Question: I've created a UITableview with sections that are clickable. When you click on them,
1. they "expand" to reveal cells within them
2. the clicked section scrolls to the top of the view.
I calculate all of the indexpaths to insert/delete the necessary cells and then insert them with the following code:
'''
[self.tableView beginUpdates];
[self.tableView insertRowsAtIndexPaths:pathsToOpen withRowAnimation:insertAnimation];
[self.tableView deleteRowsAtIndexPaths:pathsToClose withRowAnimation:deleteAnimation];
[self.tableView endUpdates];
[self.tableView scrollToRowAtIndexPath:[pathsToOpen objectAtIndex:0] atScrollPosition:UITableViewScrollPositionTop animated:YES];
'''
There's only one problem- the sections below the selected section are hidden. The first screen-shot shows how the tableview should look. The second screen-shot shows how it actually looks.

If you scroll up (so the hidden sections are offscreen) and then scroll back down, the hidden sections are brought back (once again visible). My guess as to why this is happening is the following:
The insert/delete animations are happening at the same time as the 'scrollToRowAtIndexPath' and it is confusing the TableView. If I hadn't done 'scrollToRowAtIndexPath' sections 3 & 4 would have been offscreen - and so the tableView somehow still thinks they are offscreen. UITableview hides cells/sections that are offscreen as an optimization. If I call 'scrollToRowAtIndexPath' with a 'dispatch_after' with 2 seconds, then sections 3 & 4 are displayed correctly.
So I think I know why this is happening, but I don't know how to fix/override this UITableview optimization. Actually, if I implement 'scrollViewDidEndScrollingAnimation' and then add a breakpoint in this function, the app displays sections 3 & 4 correctly (that's how I got the first screen-shot). But once continuing from this function, the cells disappear.
The full project can be downloaded <URL>
---
Additional implementation details: Sections are legitimate UITableView sections. I've added a tapGestureRecognizer that triggers a delegate callback to the tableview. Included below is the entire method that opens the sections.
'''
- (void)sectionHeaderView:(SectionHeaderView *)sectionHeaderView sectionOpened:(NSInteger)sectionOpened
{
// Open
sectionHeaderView.numRows = DefaultNumRows;
sectionHeaderView.selected = YES;
NSMutableArray *pathsToOpen = [[NSMutableArray alloc] init];
for (int i = 0; i < sectionHeaderView.numRows; i++)
{
NSIndexPath *pathToOpen = [NSIndexPath indexPathForRow:i inSection:sectionOpened];
[pathsToOpen addObject:pathToOpen];
}
// Close
NSMutableArray *pathsToClose = [[NSMutableArray alloc] init];
if (openSectionHeader)
{
for (int i = 0; i < openSectionHeader.numRows; i++)
{
NSIndexPath *pathToClose = [NSIndexPath indexPathForRow:i inSection:openSectionHeader.section];
[pathsToClose addObject:pathToClose];
}
}
// Set Correct Animation if section's already open
UITableViewRowAnimation insertAnimation = UITableViewRowAnimationBottom;
UITableViewRowAnimation deleteAnimation = UITableViewRowAnimationTop;
if (!openSectionHeader || sectionOpened < openSectionHeader.section)
{
insertAnimation = UITableViewRowAnimationTop;
deleteAnimation = UITableViewRowAnimationBottom;
}
openSectionHeader.numRows = 0;
openSectionHeader.selected = NO;
openSectionHeader = sectionHeaderView;
[self.tableView beginUpdates];
[self.tableView insertRowsAtIndexPaths:pathsToOpen withRowAnimation:insertAnimation];
[self.tableView deleteRowsAtIndexPaths:pathsToClose withRowAnimation:deleteAnimation];
[self.tableView endUpdates];
[self.tableView scrollToRowAtIndexPath:[pathsToOpen objectAtIndex:0] atScrollPosition:UITableViewScrollPositionTop animated:YES];
}
'''
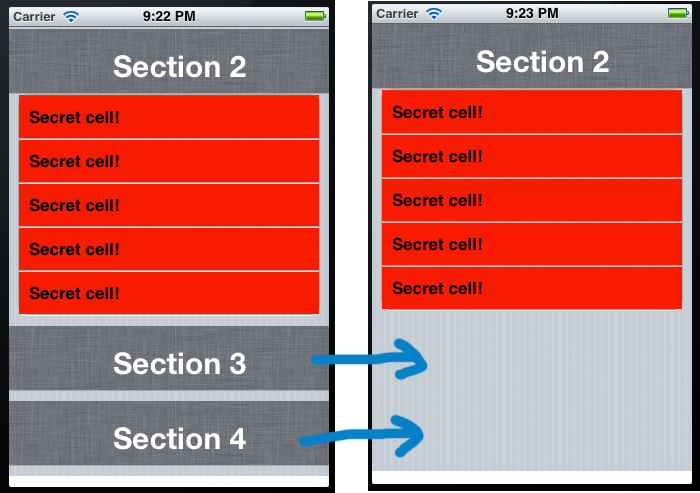
Answer: From what I can tell, the problem is occurring when returning a section view that's already been used. Instead of:
'''
- (UIView *)tableView:(UITableView*)tableView viewForHeaderInSection:(NSInteger)section
{
return [self.sectionHeaderViews objectAtIndex:section];
}
'''
I get no problem if I create a new view each time:
'''
- (UIView *)tableView:(UITableView*)tableView viewForHeaderInSection:(NSInteger)section{
SectionHeaderView *sectionHeaderView = [self.tableView dequeueReusableCellWithIdentifier:SectionHeaderView_NibName];
sectionHeaderView.textLabel.text = [NSString stringWithFormat:@"Section %d", section];
UITapGestureRecognizer *tapRecognizer = [[UITapGestureRecognizer alloc] initWithTarget:sectionHeaderView action:@selector(handleTap:)];
[sectionHeaderView addGestureRecognizer:tapRecognizer];
sectionHeaderView.section = section;
sectionHeaderView.delegate = self;
return sectionHeaderView;
}
'''
It's possible this is occurring because you're using '[self.tableView dequeueReusableCellWithIdentifier:SectionHeaderView_NibName];' to create section headers and hold on to them in an array, which I don't think UITableViewCell was created for, but I'm not certain. You may want to consider foregoing UITableViewCell for section views and instead use something else (perhaps a UIImageView with a UILabel). Or you can just not store the Section Views in an array...the way you currently have your code set up, you don't need the array and creating a new view is trivial enough you don't need to worry about it.